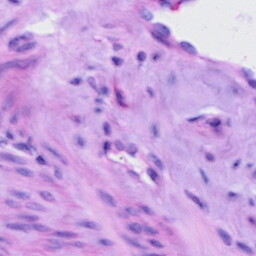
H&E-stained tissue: Cervix